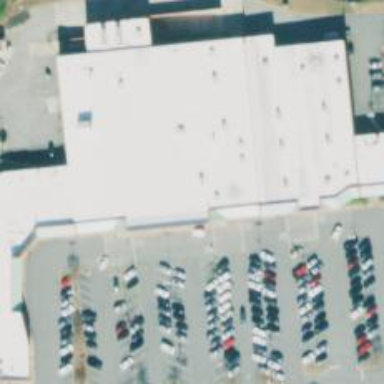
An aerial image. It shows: Supermarket.